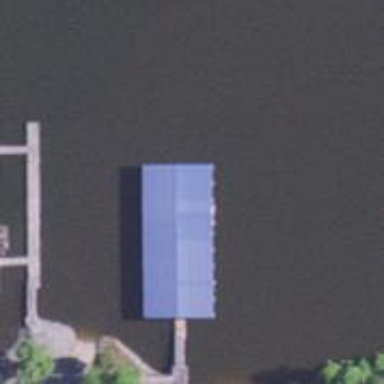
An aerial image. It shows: Man-made pier.